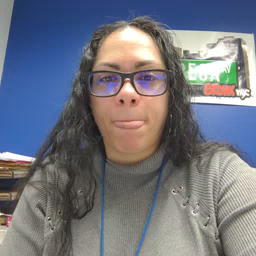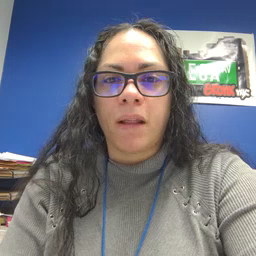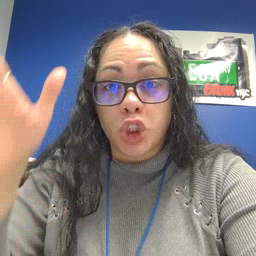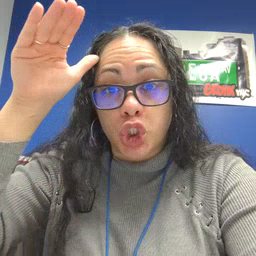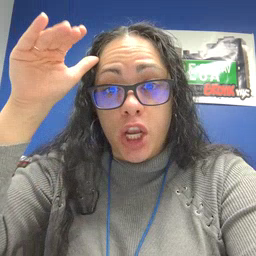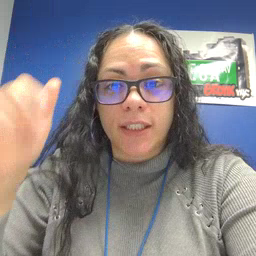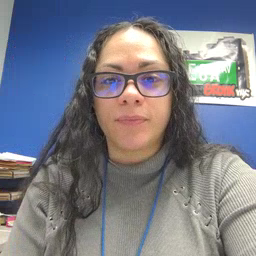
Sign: donkey